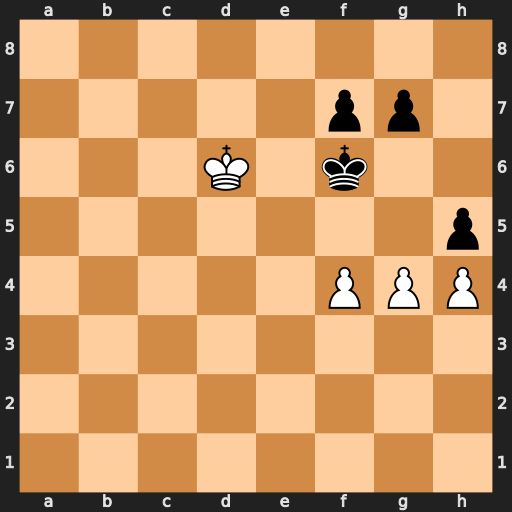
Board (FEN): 8/5pp1/3K1k2/7p/5PPP/8/8/8
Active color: w
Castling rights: -
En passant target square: -
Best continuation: g5+ Kf5 Ke7